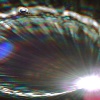
Label: sunburn